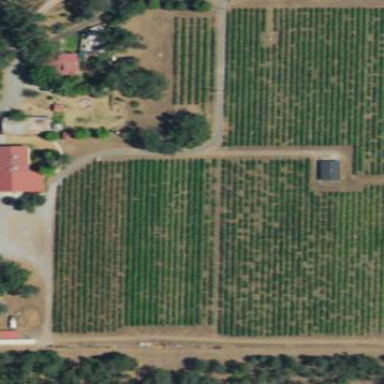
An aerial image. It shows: Vineyard where grapes are grown.